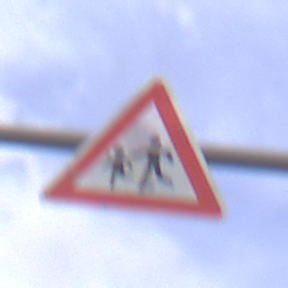
Verkehrszeichen: KinderRechts
Umgebung: Outdoor, Suburban
Tageszeit: MorningAfternoon
Wetter: PartlyCloudy
Licht: Natural
Jahreszeit: NotSpecified
Kontrast: LowContrast